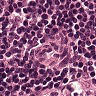
Metastatic tissue present: no